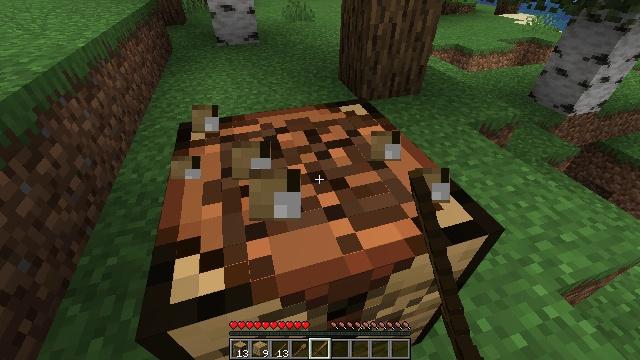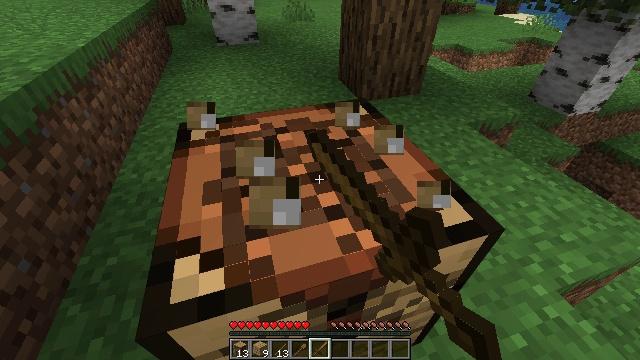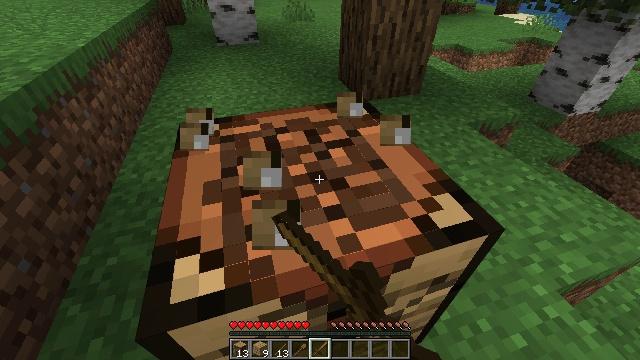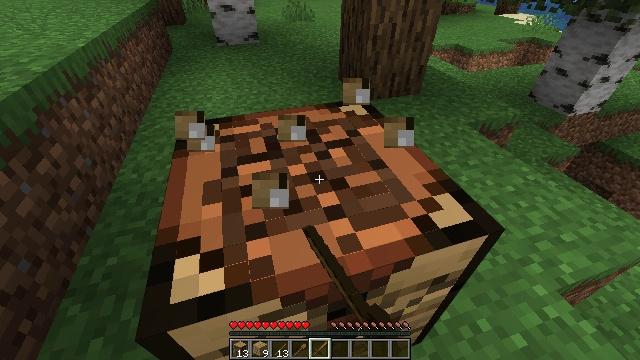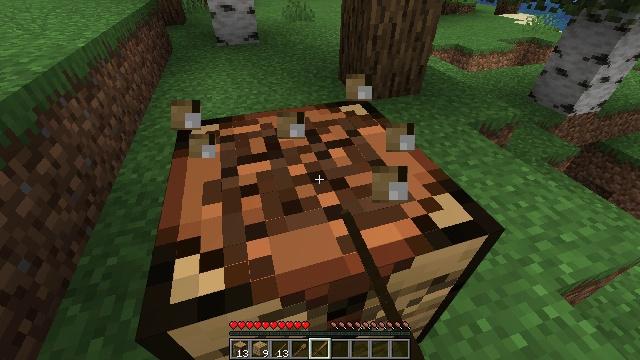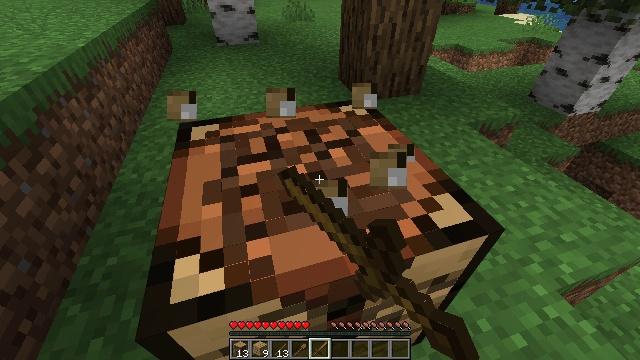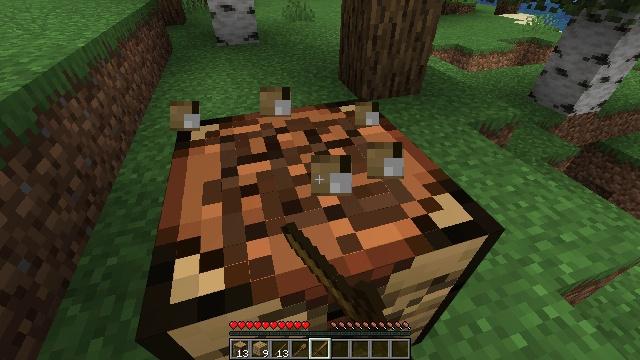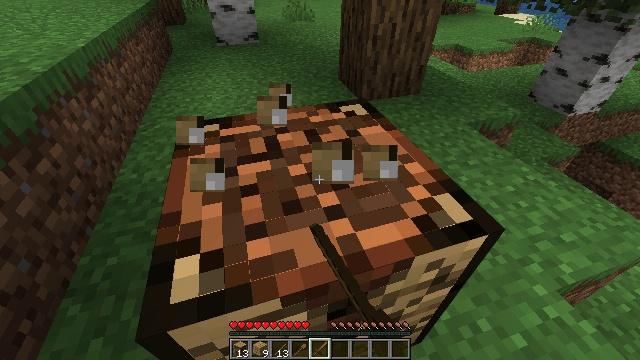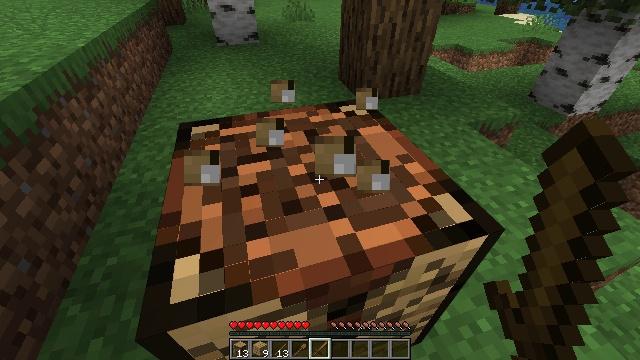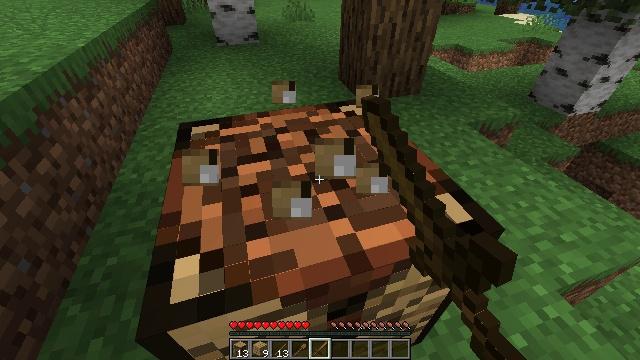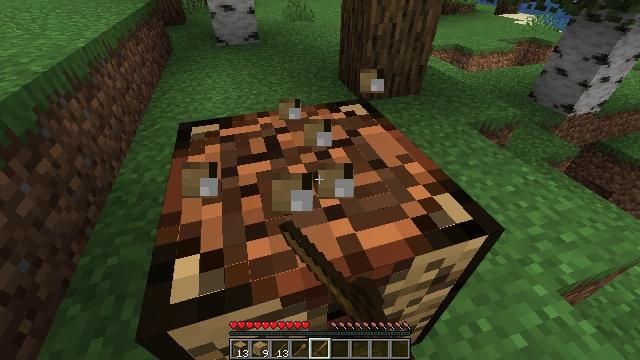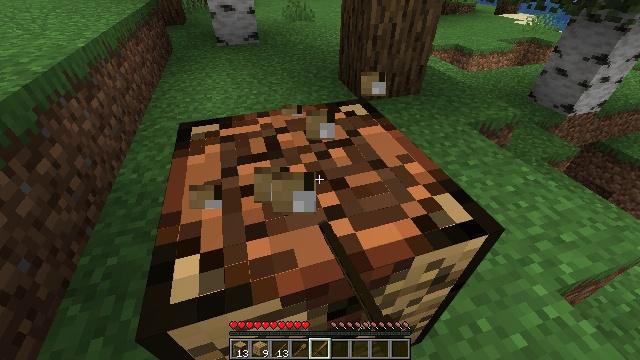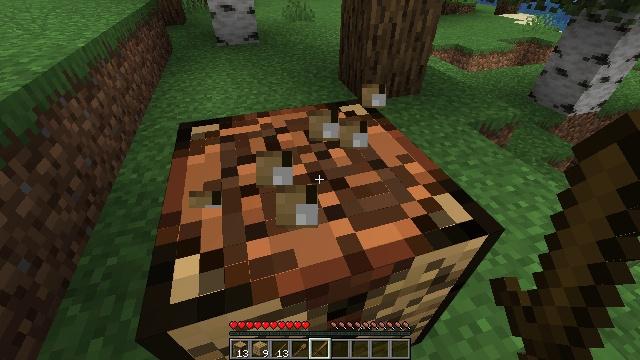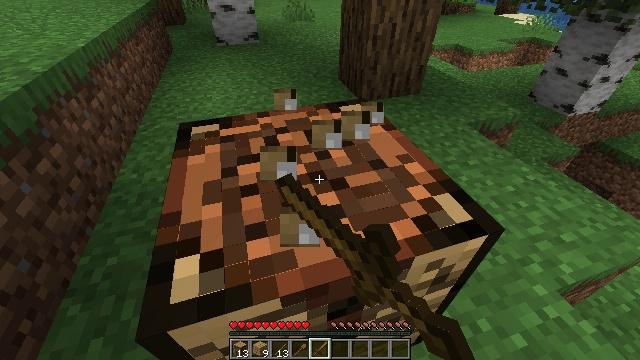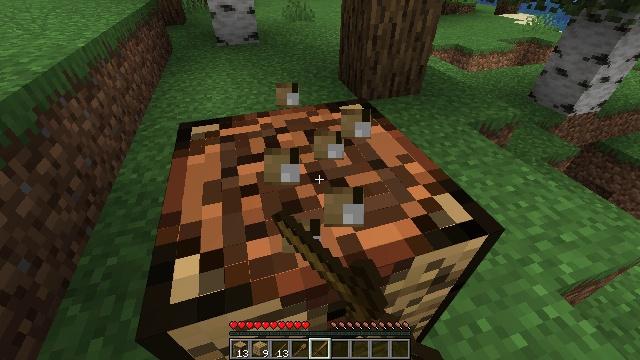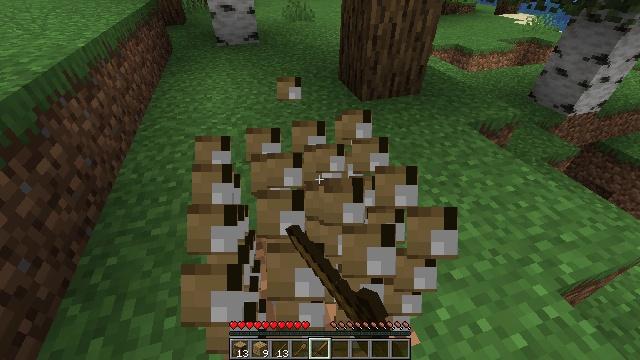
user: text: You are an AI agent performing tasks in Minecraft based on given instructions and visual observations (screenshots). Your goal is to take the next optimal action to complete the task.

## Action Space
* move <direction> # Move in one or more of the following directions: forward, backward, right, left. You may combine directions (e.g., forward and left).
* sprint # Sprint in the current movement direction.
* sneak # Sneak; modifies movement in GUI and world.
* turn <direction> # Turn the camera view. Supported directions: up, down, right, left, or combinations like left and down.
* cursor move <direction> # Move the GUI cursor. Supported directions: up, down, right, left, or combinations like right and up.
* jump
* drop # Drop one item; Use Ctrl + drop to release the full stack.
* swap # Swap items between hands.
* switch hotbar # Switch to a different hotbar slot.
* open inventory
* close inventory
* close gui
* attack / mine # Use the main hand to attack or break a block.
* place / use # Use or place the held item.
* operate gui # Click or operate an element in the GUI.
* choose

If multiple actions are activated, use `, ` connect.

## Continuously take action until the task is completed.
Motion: motion action
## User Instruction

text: Mine block crafting table.
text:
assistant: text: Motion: attack / mine
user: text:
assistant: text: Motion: attack / mine
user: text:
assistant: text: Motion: attack / mine
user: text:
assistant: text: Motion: attack / mine
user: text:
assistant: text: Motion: attack / mine
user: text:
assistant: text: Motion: attack / mine
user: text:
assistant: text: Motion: attack / mine
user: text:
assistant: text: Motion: attack / mine
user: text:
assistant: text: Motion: attack / mine
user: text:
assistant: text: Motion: attack / mine
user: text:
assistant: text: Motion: attack / mine
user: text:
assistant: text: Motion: attack / mine
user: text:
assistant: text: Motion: attack / mine
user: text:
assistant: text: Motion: attack / mine
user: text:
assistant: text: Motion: attack / mine
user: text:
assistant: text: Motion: attack / mine
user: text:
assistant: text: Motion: attack / mine
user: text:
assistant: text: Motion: attack / mine
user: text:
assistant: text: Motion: attack / mine
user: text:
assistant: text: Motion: attack / mine